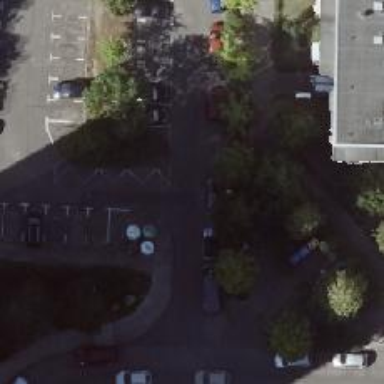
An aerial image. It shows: Asphalt parking aisle road for service vehicles.